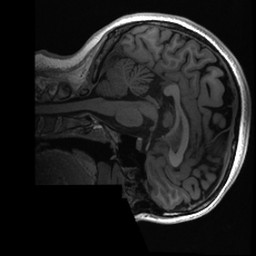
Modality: T1w
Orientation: sagittal
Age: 23
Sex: female